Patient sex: M
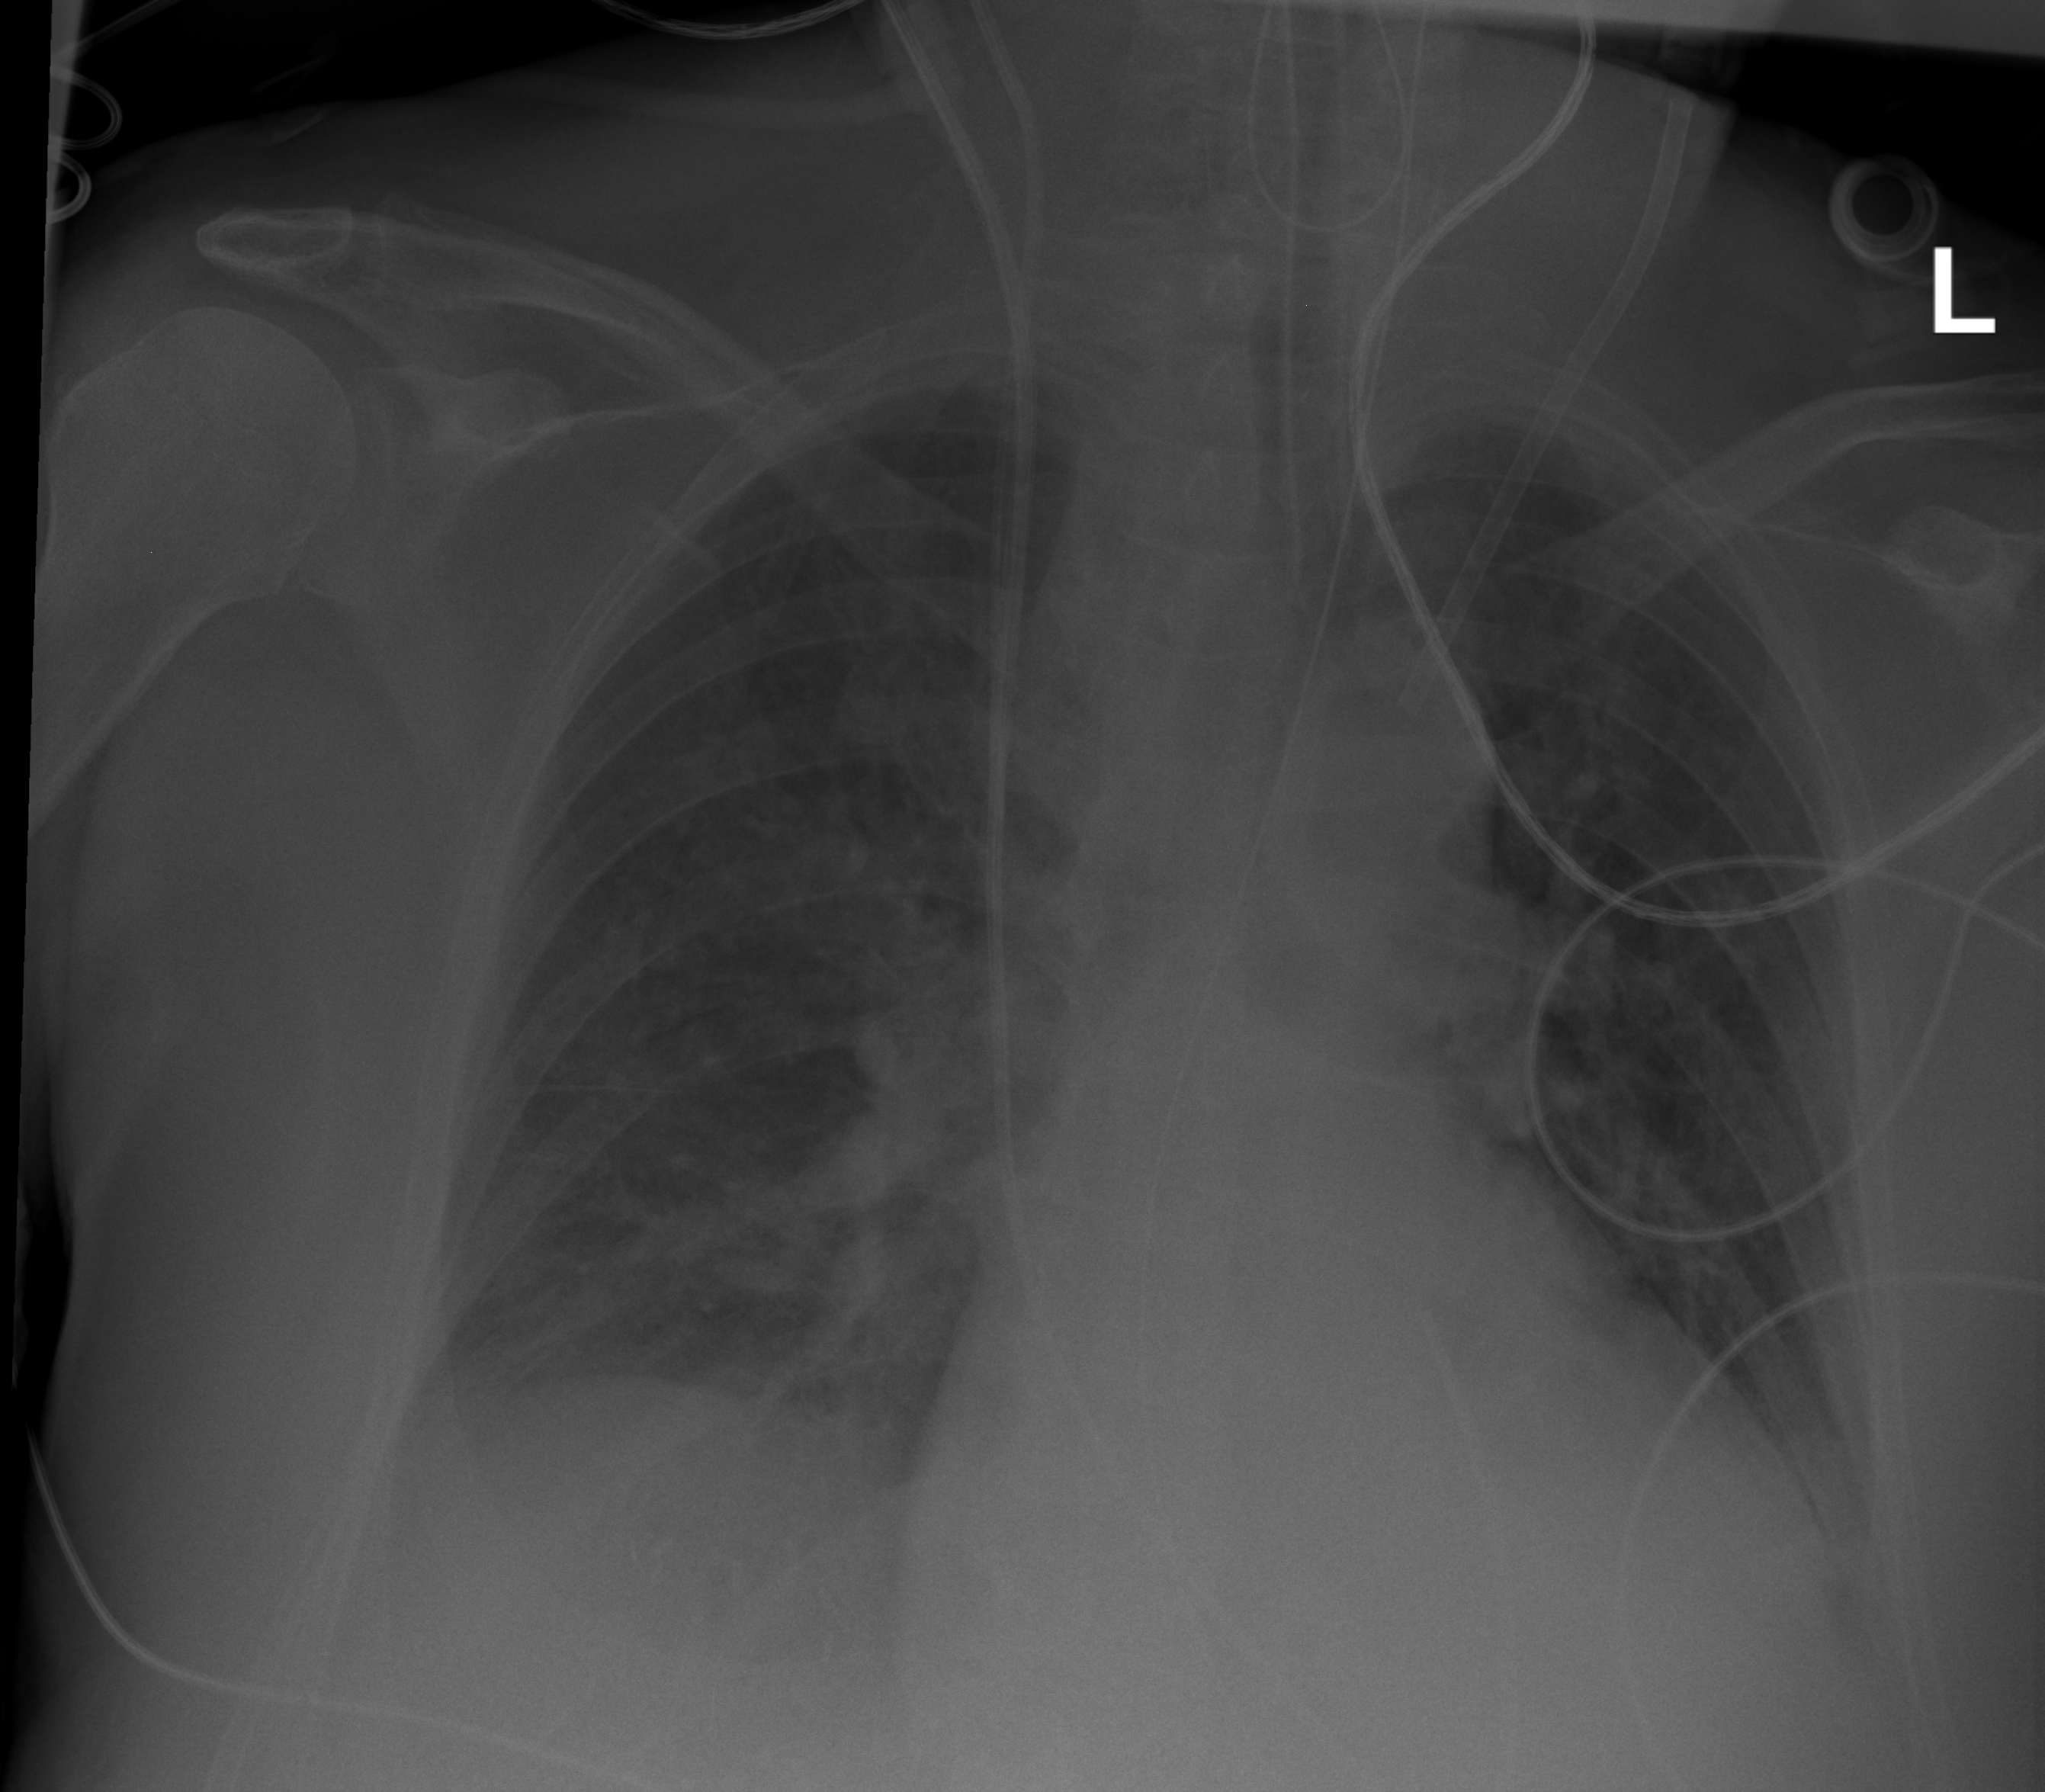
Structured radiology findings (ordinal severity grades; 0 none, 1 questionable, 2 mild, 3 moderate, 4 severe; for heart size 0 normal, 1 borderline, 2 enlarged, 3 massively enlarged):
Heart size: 0
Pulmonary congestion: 1
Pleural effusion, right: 2
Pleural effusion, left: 1
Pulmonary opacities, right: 0
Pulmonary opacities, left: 0
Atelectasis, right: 2
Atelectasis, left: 2